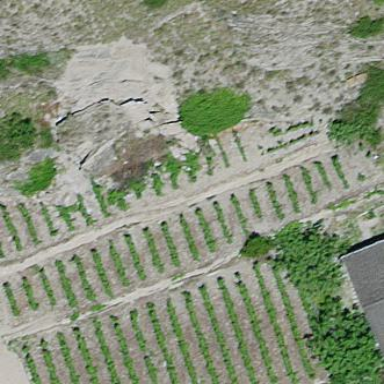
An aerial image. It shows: Vineyard where grapes are grown.